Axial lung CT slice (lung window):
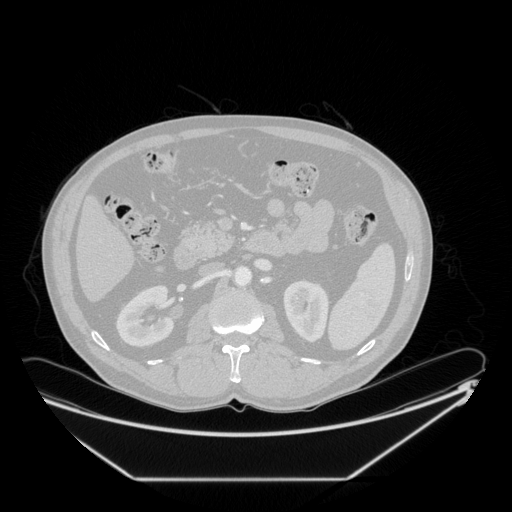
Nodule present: no